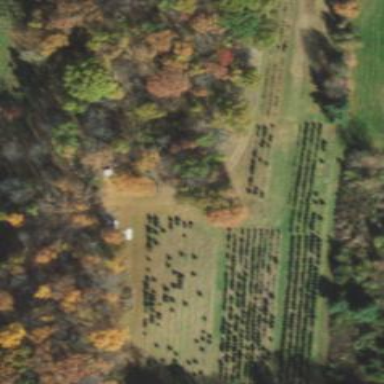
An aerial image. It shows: Orchard.